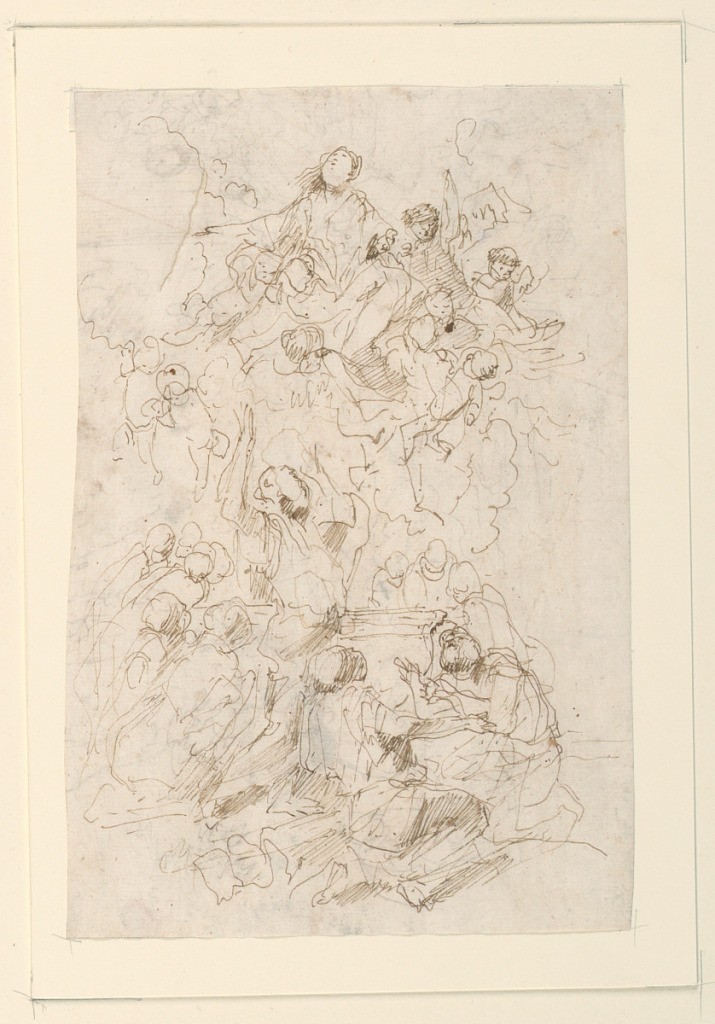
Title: The Assumption
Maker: Giovanni Benedetto Castiglione, Italian, 1609–1664
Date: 1660–70
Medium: Pen and brown ink on paper
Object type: Drawing
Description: Assumption of the Virgin. At top, the figure of the Virgin Mary supported by a crowd of angels, clouds at either side. Verso: adoration of the Christ child.